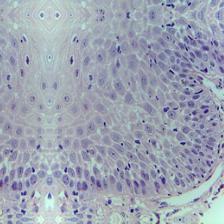
Diagnosis: Normal